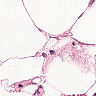
Metastatic tissue present: no